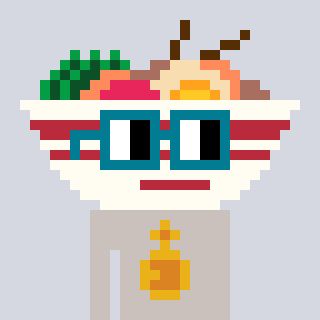
a pixel art character with square dark green glasses, a noodles-shaped head and a foggrey-colored body on a cool background